Question: When trying to synchronize my model with Invantive Control for Excel, the following error occurs:

This is the complete error message:
'''
Type: System.Runtime.InteropServices.COMException
at System.RuntimeType.ForwardCallToInvokeMember(String memberName, BindingFlags flags, Object target, Int32[] aWrapperTypes, MessageData& msgData)
at Microsoft.Office.Interop.Excel.Range.Delete(Object Shift)
at Invantive.Producer.Control.Utility.ResizeBlock(ModelCache modelCache, Workbook workbook, List'1 blocks, iea_blocks_v block, Cube currentCube, Cube desiredCube, Point3d startPoint, Int64 growLength) in File169:line 7968
at Invantive.Producer.Control.Utility.AdjustBlockDimensionOneAxis(SystemWorkingContext context, ModelCache modelCache, Workbook workbook, iea_blocks_v currentBlock, Cube currentCube, Cube desiredCube, IEnumerable'1 anchoredBlocksResult, List'1 blocks, Point3d desiredStartPoint, Int64 growLength, iea_blocks_vBlk_repeat_rows_along adjustAxis, iea_blocks_vBlk_repeat_rows_direction adjustDirection) in File169:line 7293
at Invantive.Producer.Control.Utility.AdjustBlockDimensions(SystemWorkingContext context, ModelCache modelCache, Workbook workbook, List'1 blocks, iea_blocks_v currentBlock, Cube currentCube, Cube desiredCube, Point3d desiredStartPoint) in File169:line 6617
at Invantive.Producer.Control.SyncToDatabaseForm.SyncDownload(DoWorkEventArgs e) in File170:line 2173
'''
What are the steps to solving this error?
EDIT
The SQL statement on the block in Invantive Control is:
'''
select division_hid
, division_name
, reportingyear_attr
, years_balance_code_attr
, years_balance_description
, open
from BalanceLines
where years_balance_balancetype_attr = "B"
and reportingyear_attr = $X{eol_year_to}
'''
The '$X{eol_year_to}' is a referenced to a named range 'eol_year_to' whose value is used in the query.
I have added to the Excel table two columns, one with a vertical search on GL account classification code and one on GL account classification description. After that addition, the model no longer synchronizes with Exact Online.
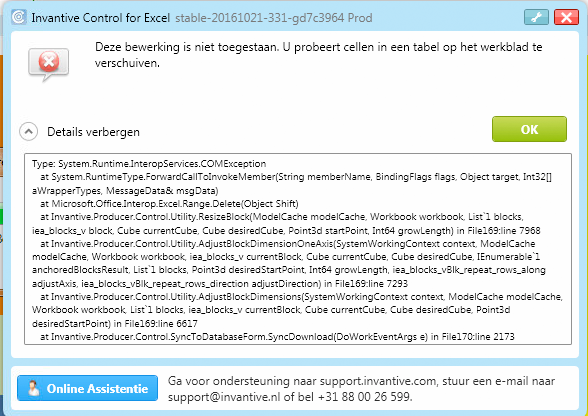
Answer: You can get the GL account classification code and description from Exact Online in one go also, please use something like the following to get a list of all GL transactions plus the classification code/description:
'''
select tln.division division_hid
, sdn.description division_name
, tln.financialyear finyear_number_attr
, tln.financialperiod finperiod_number_attr
, tln.glaccountcode glaccount_code_attr
, tln.glaccountdescription glaccount_description
, tln.journalcode gltransaction_journal_code_attr
, tln.currency gltransaction_journal_currency_code_attr
, tln.amountdc amount_value
, tln.vatpercentage amount_vatpercentage
, tln.description
, tln.accountname account_name
, sysdate nu
, '=I_EOL_GL_ACTCLN_CODE(,$C{E,.,.,^+4,.})' glactclncode
, '=I_EOL_GL_ACTCLN_DESCRIPTION(,$C{E,.,.,^+4,.})' glactclndescription
from transactionlines tln
join systemdivisions sdn
on sdn.code = tln.division
where tln.financialyear >= $X{eol_year_from}
and tln.financialyear <= $X{eol_year_to}
and tln.financialperiod >= $X{eol_month_from}
and tln.financialperiod <= $X{eol_month_to}
order
by tln.division
, tln.financialyear
, tln.glaccountcode
'''
# Classifications on Balance
In your query, this would be:
'''
select division_hid
, division_name
, reportingyear_attr
, years_balance_code_attr
, years_balance_description
, open
, '=I_EOL_GL_ACTCLN_CODE(,$C{E,.,.,^+3,.})' glactclncode
, '=I_EOL_GL_ACTCLN_DESCRIPTION(,$C{E,.,.,^+3,.})' glactclndescription
from BalanceLines
where years_balance_balancetype_attr = "B"
and reportingyear_attr = $X{eol_year_to}
'''
# Column Expressions
The process is now:
- - - 'I_EOL_GL_ACTCLN_CODE''I_EOL_GL_ACTCLN_DESCRIPTION'
These formulas take a unique division code (company) plus at least the GL account code. Since the GL account code varies per GL transaction, you want to refer to the contents of a specific column of your query. You can generate a hard-coded formula with the actual GL account code in it.
But it is better to take the GL account code from another cell in Excel.
The '$C{...}' syntax allows you during synchronization to replace it by a cell reference. Please consult the online manual and the model editor wizard.
The '$C{E,.,.,^+4,.}' means:
- 'D'- '.'- '.'- '^+4'- '.'
You may also add two more coordinates to the column expression for column 2 and row 2 to indicate a range of cells.